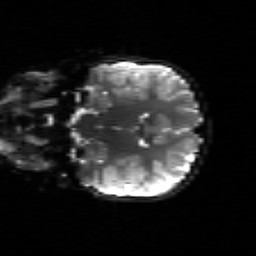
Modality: sbref
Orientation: coronal
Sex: male
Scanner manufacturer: siemens
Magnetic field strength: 3 T
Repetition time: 5 s
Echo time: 0.071 s